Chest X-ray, AP view. Patient: 31 years old, sex M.
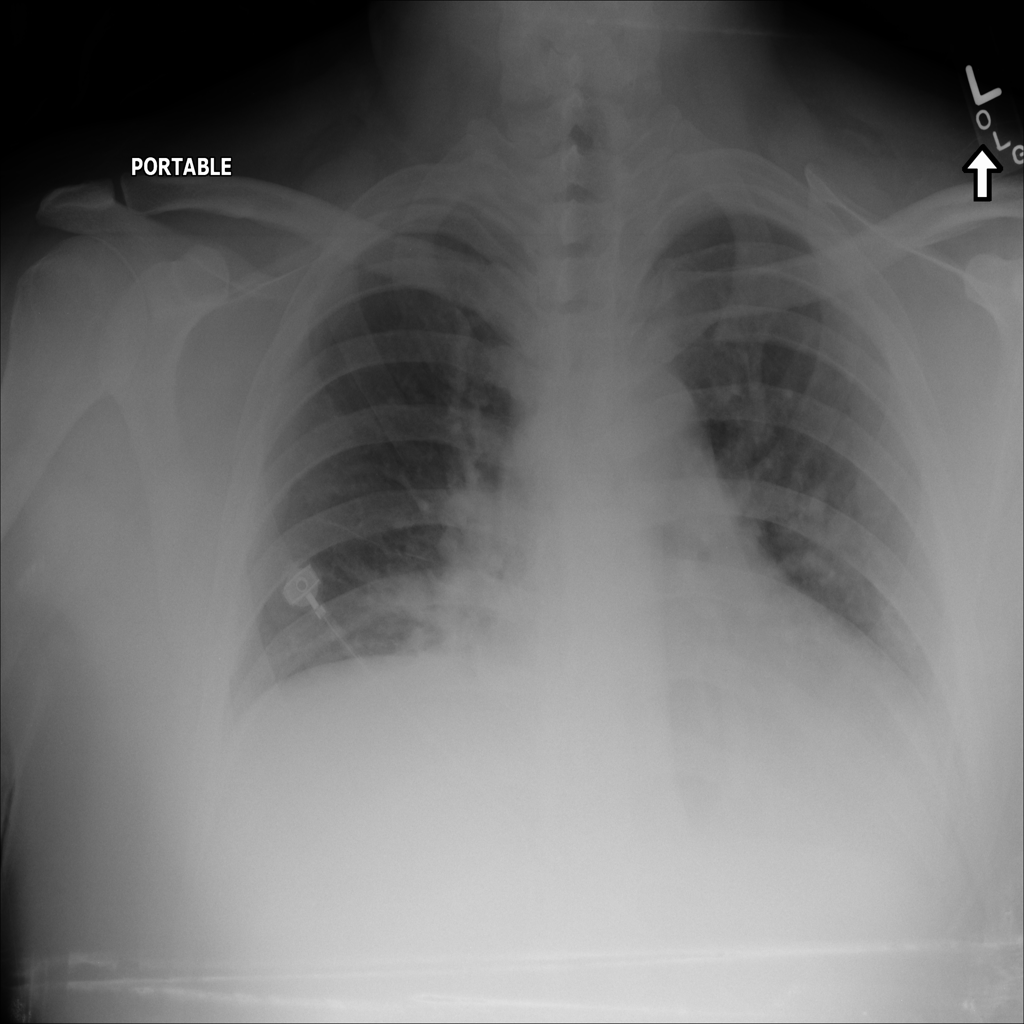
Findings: Atelectasis, Cardiomegaly, Effusion